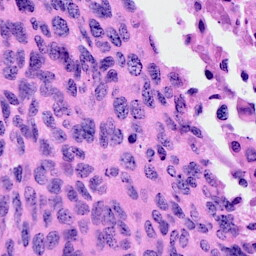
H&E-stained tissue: Cervix